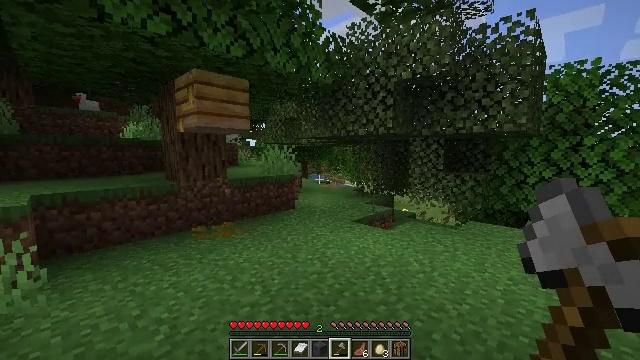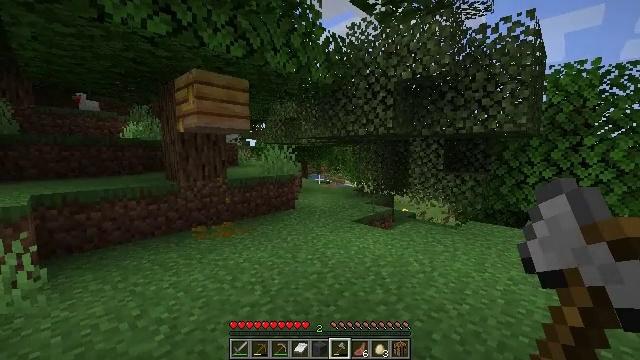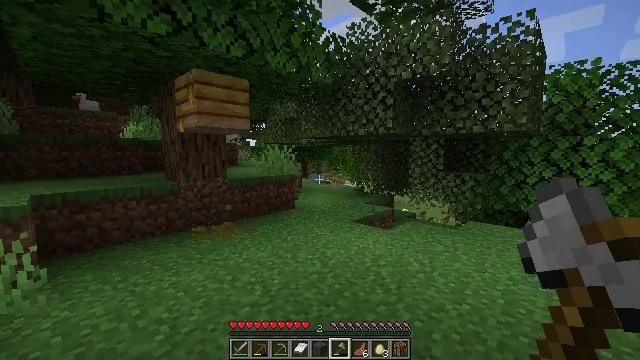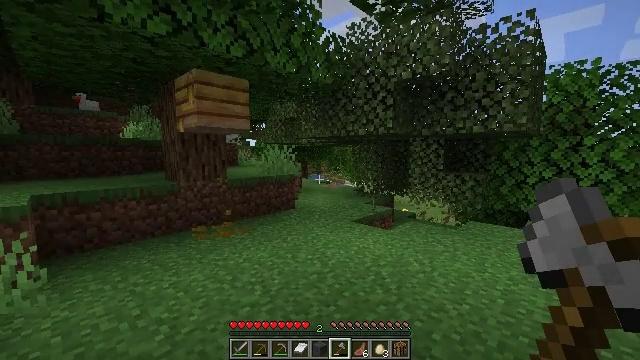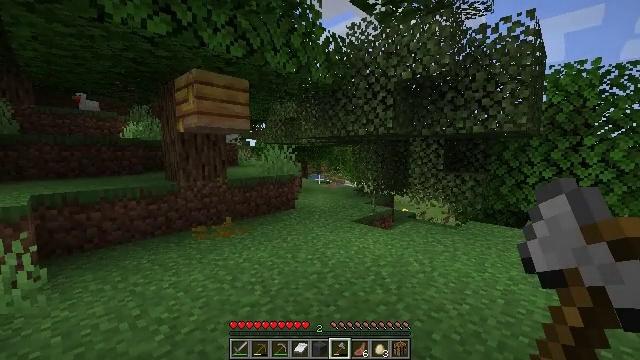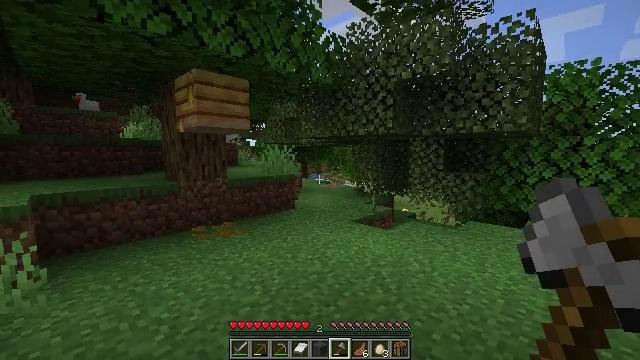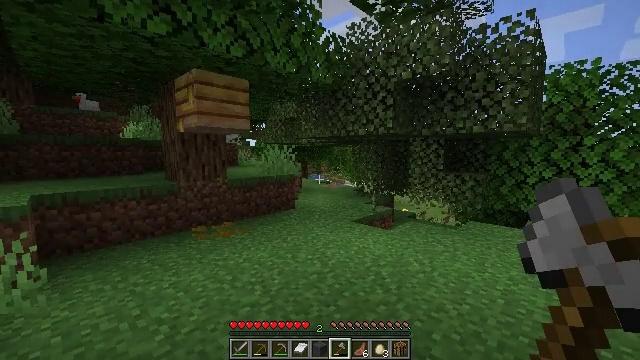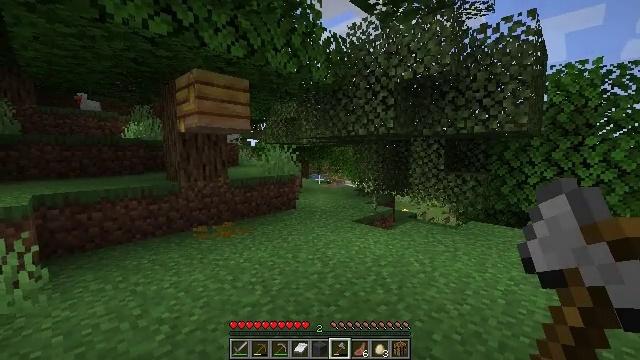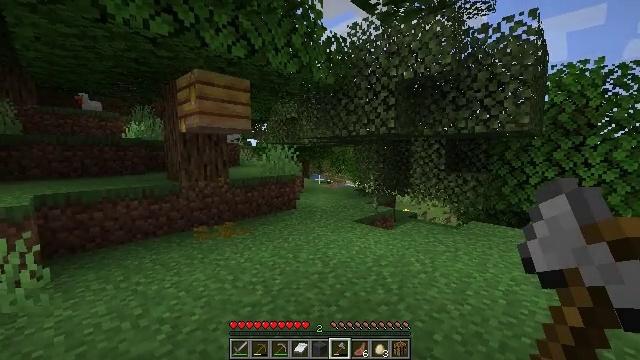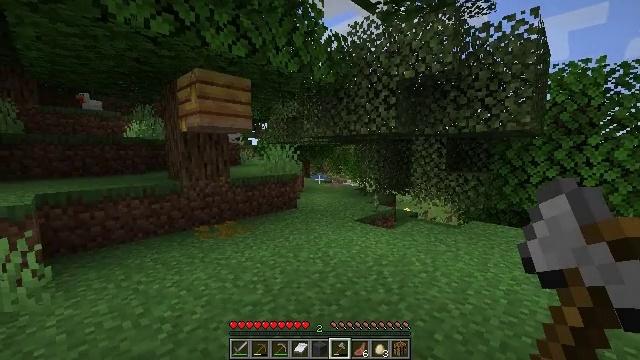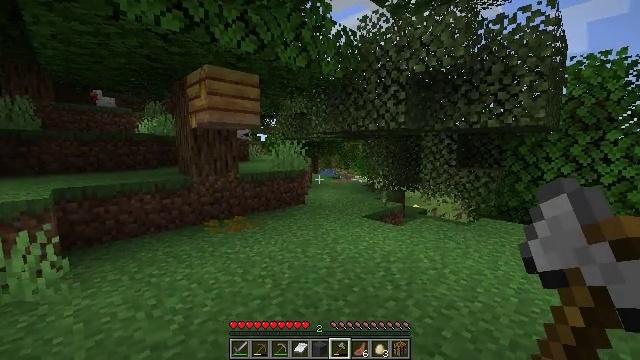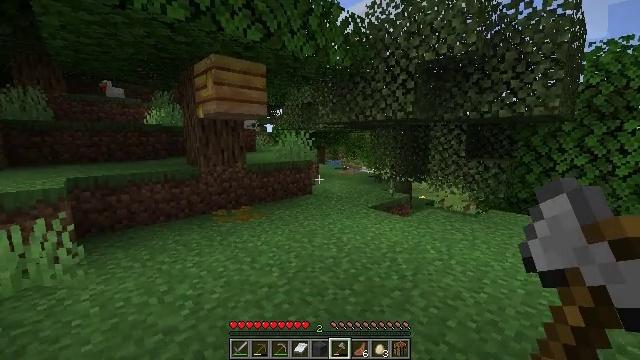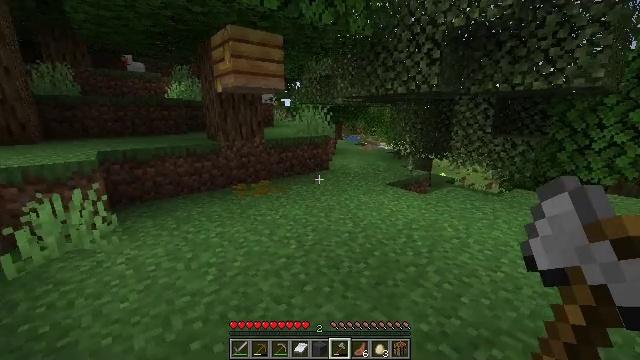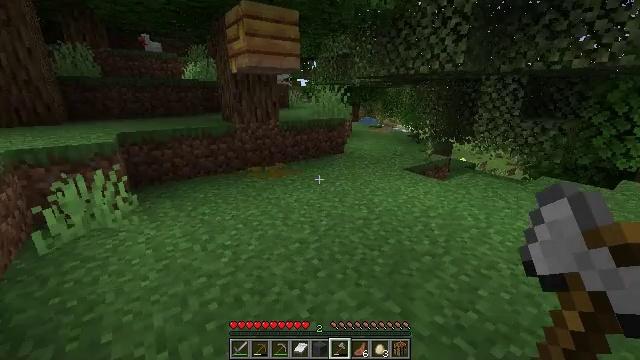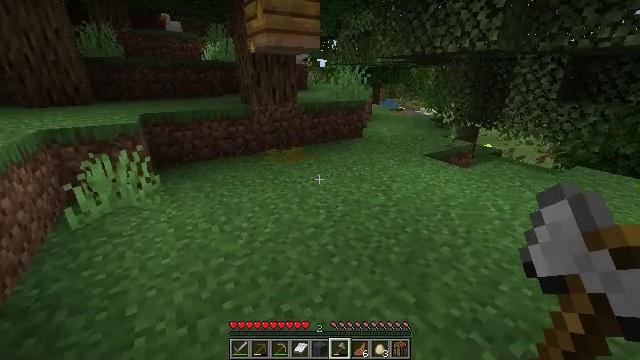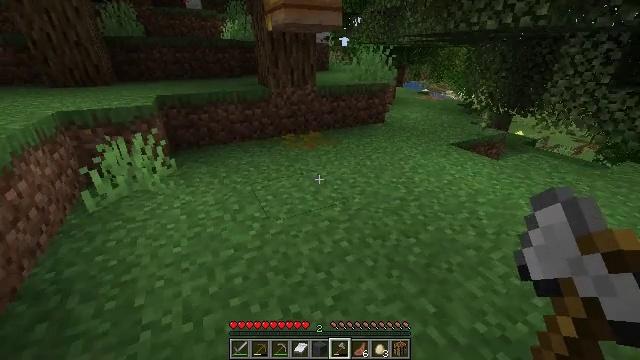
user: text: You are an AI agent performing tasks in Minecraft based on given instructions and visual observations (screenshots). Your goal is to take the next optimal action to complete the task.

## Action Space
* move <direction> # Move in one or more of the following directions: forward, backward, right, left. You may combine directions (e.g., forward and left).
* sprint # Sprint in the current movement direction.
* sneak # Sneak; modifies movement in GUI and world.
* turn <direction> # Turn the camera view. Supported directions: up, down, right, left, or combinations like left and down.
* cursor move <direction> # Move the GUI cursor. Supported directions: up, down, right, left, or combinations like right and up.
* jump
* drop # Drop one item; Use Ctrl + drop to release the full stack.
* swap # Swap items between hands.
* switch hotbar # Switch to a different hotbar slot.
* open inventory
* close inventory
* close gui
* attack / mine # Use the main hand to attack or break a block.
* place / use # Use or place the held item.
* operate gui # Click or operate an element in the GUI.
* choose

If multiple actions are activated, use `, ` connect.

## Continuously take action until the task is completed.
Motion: motion action
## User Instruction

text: Obtain a bee nest using a tool.
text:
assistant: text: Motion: no_op
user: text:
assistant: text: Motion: no_op
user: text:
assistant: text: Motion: no_op
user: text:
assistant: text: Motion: no_op
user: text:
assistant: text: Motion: no_op
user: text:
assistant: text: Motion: no_op
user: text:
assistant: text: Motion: no_op
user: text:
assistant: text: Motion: no_op
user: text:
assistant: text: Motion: no_op
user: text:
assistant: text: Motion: turn left
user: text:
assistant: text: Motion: turn left and down
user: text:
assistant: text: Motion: turn left and down
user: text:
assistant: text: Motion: move forward, turn left and down
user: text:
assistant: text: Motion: move forward, turn left and down
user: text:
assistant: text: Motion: move forward, turn left and down
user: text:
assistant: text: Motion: move forward, turn left and down
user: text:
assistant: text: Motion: move forward
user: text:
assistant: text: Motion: move forward
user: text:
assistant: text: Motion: move forward
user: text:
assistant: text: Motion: move forward
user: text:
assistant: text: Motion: move forward
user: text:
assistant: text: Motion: move forward
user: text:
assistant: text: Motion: move forward
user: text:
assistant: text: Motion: move forward
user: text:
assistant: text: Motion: move forward
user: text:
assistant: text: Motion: move forward
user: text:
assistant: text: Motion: move forward
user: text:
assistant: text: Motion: move forward
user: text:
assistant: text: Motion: turn down
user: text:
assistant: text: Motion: turn down